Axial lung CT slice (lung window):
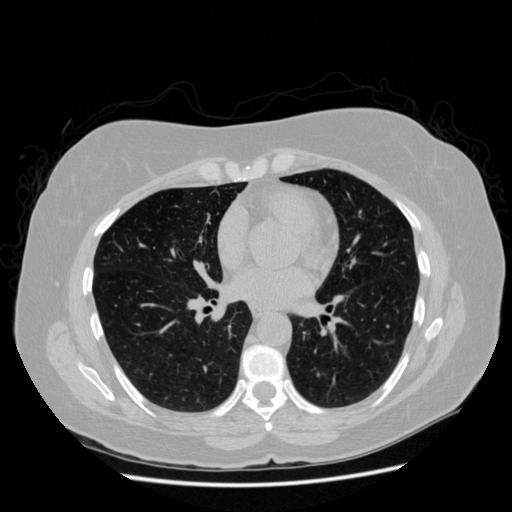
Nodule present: no